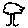
Label: tree